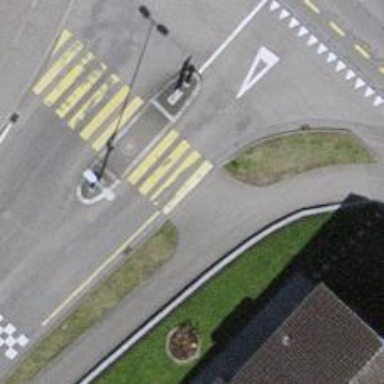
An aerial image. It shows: Kerb barrier.